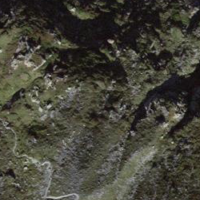
EUNIS habitat code: 32
Species observed at this site:
Linaria cannabina